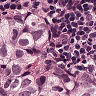
Metastatic tissue present: yes